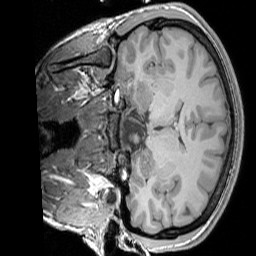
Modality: T1w
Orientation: coronal
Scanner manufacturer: siemens
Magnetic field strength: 3 T
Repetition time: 1.83 s
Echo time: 0.00303 s